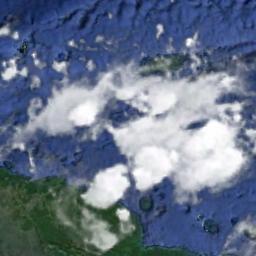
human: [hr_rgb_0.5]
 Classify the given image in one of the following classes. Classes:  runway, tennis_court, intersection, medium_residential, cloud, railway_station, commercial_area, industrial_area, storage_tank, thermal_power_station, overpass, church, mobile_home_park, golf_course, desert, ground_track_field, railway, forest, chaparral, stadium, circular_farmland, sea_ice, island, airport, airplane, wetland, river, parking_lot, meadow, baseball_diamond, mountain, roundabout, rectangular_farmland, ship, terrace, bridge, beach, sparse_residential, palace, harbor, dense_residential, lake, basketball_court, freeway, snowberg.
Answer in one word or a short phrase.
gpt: cloud